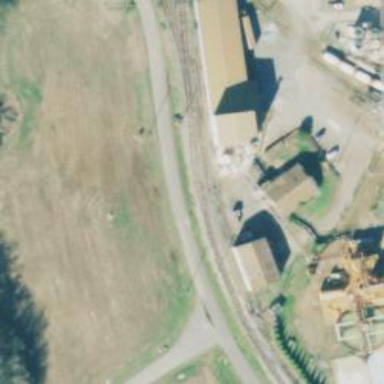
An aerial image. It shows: Disused railway spur service.